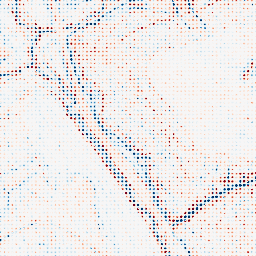
Category: edge_preserving
Decomposition family: bilateral
Decomposition parameters: d: 9
sigma_color: 50
sigma_space: 25
Upsampling method: sinc_blackman
Upsampling parameters: scale: 8
kernel_size: 4
Upsampling scale: 8